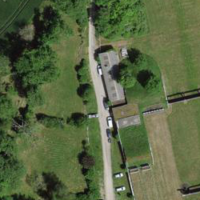
EUNIS habitat code: 53
Species observed at this site:
Podarcis muralis
Cyanistes caeruleus
Sturnus vulgaris
Acronicta rumicis
Corvus frugilegus
Passer domesticus
Lanius collurio
Sylvia atricapilla
Carduelis carduelis
Columba palumbus
Turdus merula
Parus major
Erithacus rubecula
Phoenicurus ochruros
Sitta europaea
Garrulus glandarius
Picus viridis